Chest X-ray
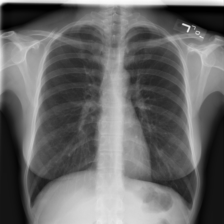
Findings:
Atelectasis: negative
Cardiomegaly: negative
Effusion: negative
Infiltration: negative
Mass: negative
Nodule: negative
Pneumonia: negative
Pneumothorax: negative
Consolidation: negative
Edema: negative
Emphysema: negative
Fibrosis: negative
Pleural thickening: negative
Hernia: negative